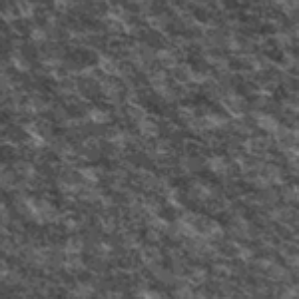
Label: frost